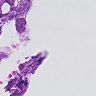
Metastatic tissue present: yes